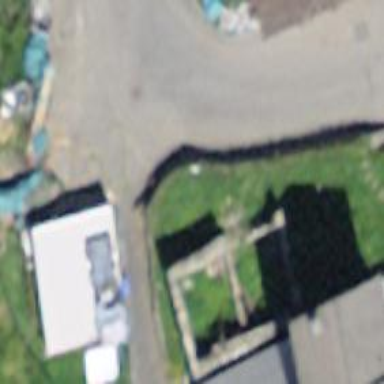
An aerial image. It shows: Historic building in ruins.